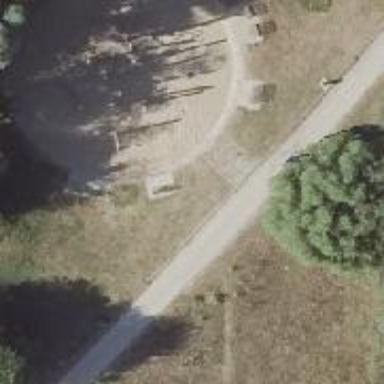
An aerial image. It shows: Playground on sandy land.